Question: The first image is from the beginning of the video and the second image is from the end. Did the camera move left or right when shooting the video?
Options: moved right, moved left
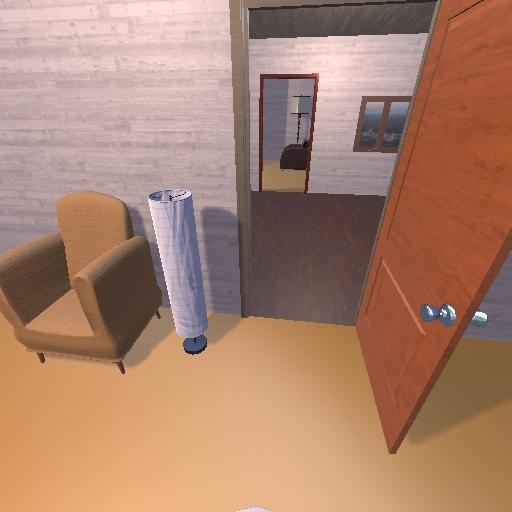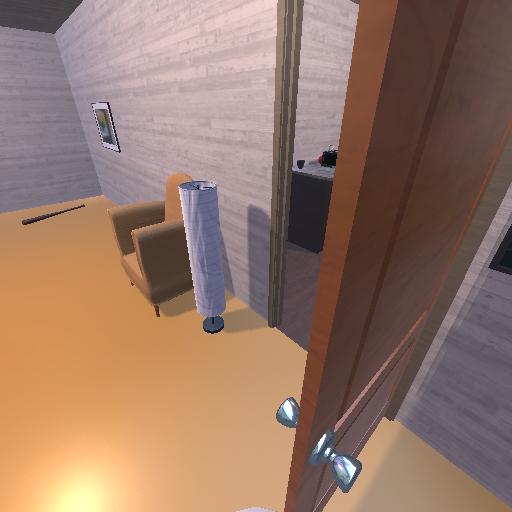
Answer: moved right